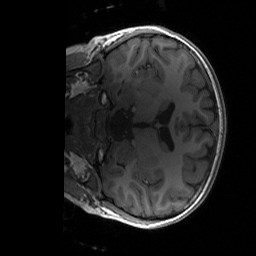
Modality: T1w
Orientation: coronal
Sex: female
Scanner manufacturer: siemens
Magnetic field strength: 3 T
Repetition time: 1.9 s
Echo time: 0.00243 s